Question: Java's <URL> tutorial shows this code:
'''
//custom title, custom icon
JOptionPane.showMessageDialog(frame, "Eggs are not supposed to be green.",
"Inane custom dialog", JOptionPane.INFORMATION_MESSAGE, icon);
'''
which would create the following dialog:

Why is 'JOptionPane.INFORMATION_MESSAGE' needed when the icon will just be changed to the 'icon' parameter?
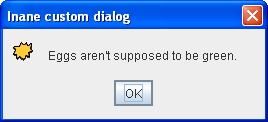
Answer: The flag also indicates which message style to use on the window decorations, see <URL>
from the JOptionPane class source code:
'''
private static int styleFromMessageType(int messageType) {
switch (messageType) {
case ERROR_MESSAGE:
return JRootPane.ERROR_DIALOG;
case QUESTION_MESSAGE:
return JRootPane.QUESTION_DIALOG;
case WARNING_MESSAGE:
return JRootPane.WARNING_DIALOG;
case INFORMATION_MESSAGE:
return JRootPane.INFORMATION_DIALOG;
case PLAIN_MESSAGE:
default:
return JRootPane.PLAIN_DIALOG;
}
}
'''
and in the method showOptionDialog which is called by showMessageDialog...
'''
int style = styleFromMessageType(messageType);
JDialog dialog = pane.createDialog(parentComponent, title, style);
'''